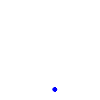
Particle: electron